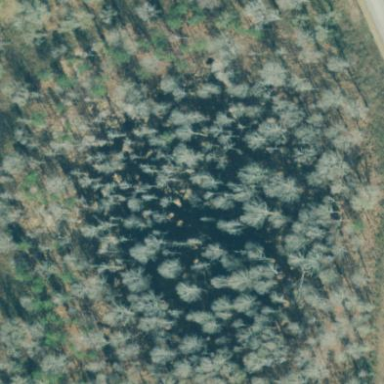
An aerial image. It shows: Swamp in wetland area.